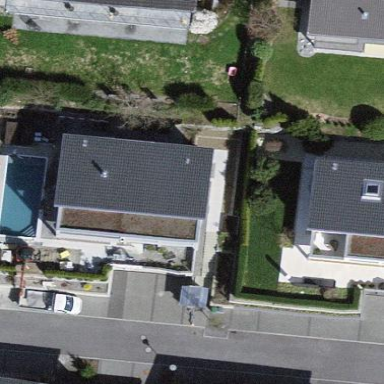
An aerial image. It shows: Simple and straightforward house.